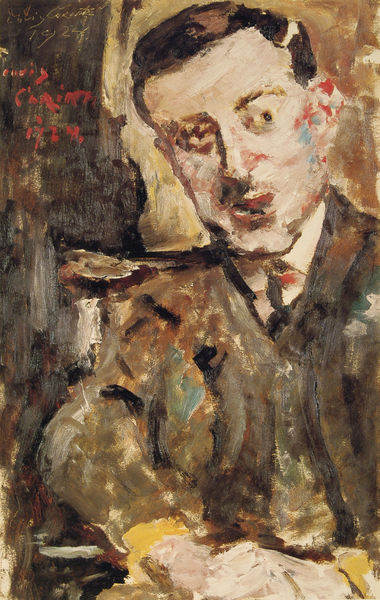
Titel: Porträt Dr. Arthur Rosin im Stuhl
Künstler: Lovis Corinth
Standort: Bochum
Institution: Bochum Kunstvermittlung
Schlagwörter: blau, dunkel, gemälde, hand, haut, kopf, mann, weiß, gelb, grün, impressionismus, ocker, sitzen, blume, blumen, braun, bunt, finger, frisur, grau, haar, hell, hintergrund, holz, mund, nase, ohr, raum, schwarz, stirn, stuhl, tisch, zimmer, blick, rot, expressionismus, malerei, anzug, bart, hemd, jacke, schnurrbart, wand, arm, augen, gesicht, kragen, ärmel, bild, bildnis, blicken, hals, herr, hände, portrait, porträt, rückenlehne, schauen, signatur, öl, pastos, auge, haare, sitzend, innen, brustbild, frontal, kinn, knopf, lippen, ohren, rosa, scheitel, vase, deutschland, wangen, lehne, rote blume, abstrakt, farben, farbe, linien, ölgemälde, frack, dick, schnauz, krawatte, impressionistisch, ernst, seitenscheitel, streng, homme, uhr, nachdenklich, ölfarbe, ölfarben, ellenbogen, knöpfe, jackett, kniestück, schnauzer, selbstporträt, hitler, tusche, corinth, lovis corinth, buch, expressionistisch, tupfer, pinselstrich, flecken, schlips, verschwommen, aufgestützt, rouge, undeutlich, blaß, peinture, nazi, matisse, rumpf, brauntonig, bunte farben, tachismus, touche, nationalsozialismus, hinaus, buste, expressionimus, sacko, veste, mains, moustache, bert, schnauer, gediegen, pinslestrich, hinauas, fleckiger farbauftrag, helle hände, fragender blick, halb-porträt, hemdenkragen, gardes, nase munde, haare kurz, avant gradres